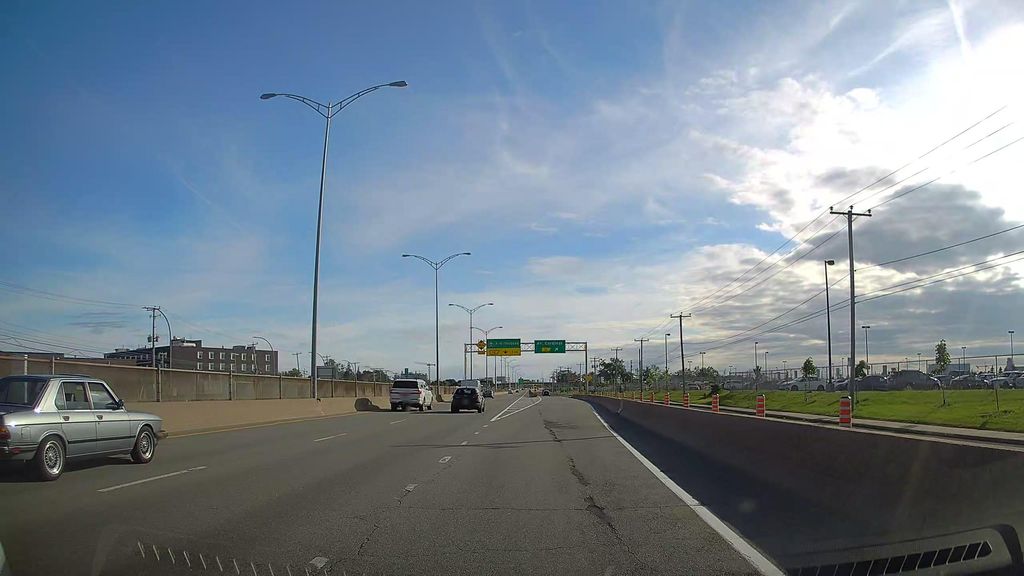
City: montreal